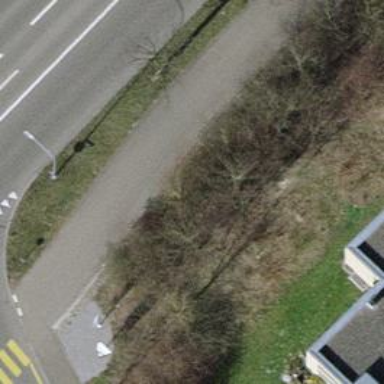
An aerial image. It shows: Asphalt path that serves as sidewalk.